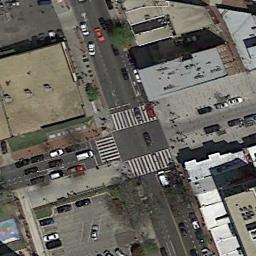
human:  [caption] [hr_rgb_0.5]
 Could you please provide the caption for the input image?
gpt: An intersection with dense traffic located in a commercial area .

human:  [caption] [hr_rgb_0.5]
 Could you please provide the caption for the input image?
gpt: There are many moving and waiting vehicles on the road at the intersection, There are many buildings and some trees around the intersection, And many cars are parked in the open space beside the intersection .

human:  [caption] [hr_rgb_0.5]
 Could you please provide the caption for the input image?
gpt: There are many different shapes of buildings beside the intersection .

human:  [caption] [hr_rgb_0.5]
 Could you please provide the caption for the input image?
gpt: There are only a few cars at the intersection .

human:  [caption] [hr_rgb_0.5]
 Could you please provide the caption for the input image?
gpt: There are some buildings and a parking lot beside the intersection .